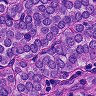
Metastatic tissue present: yes